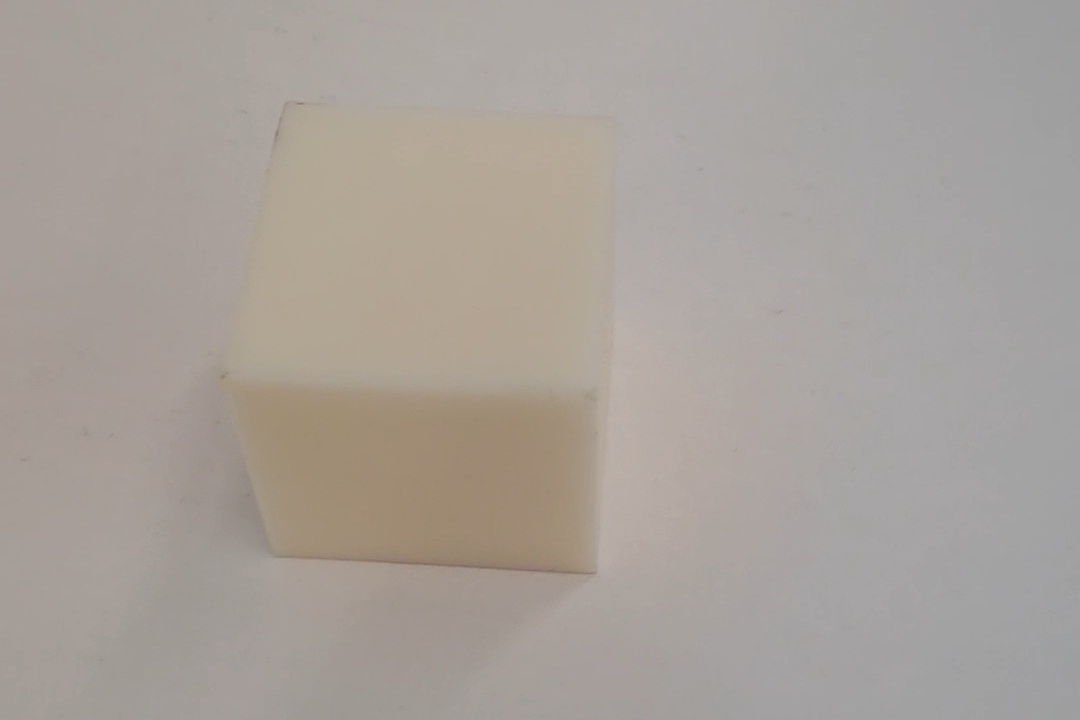
Label: Cuboid